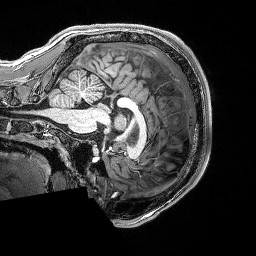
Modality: T1w
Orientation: sagittal
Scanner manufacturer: siemens
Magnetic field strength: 3 T
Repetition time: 2.53 s
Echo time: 0.0033 s